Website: crate-barrel
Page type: delivery-shipping
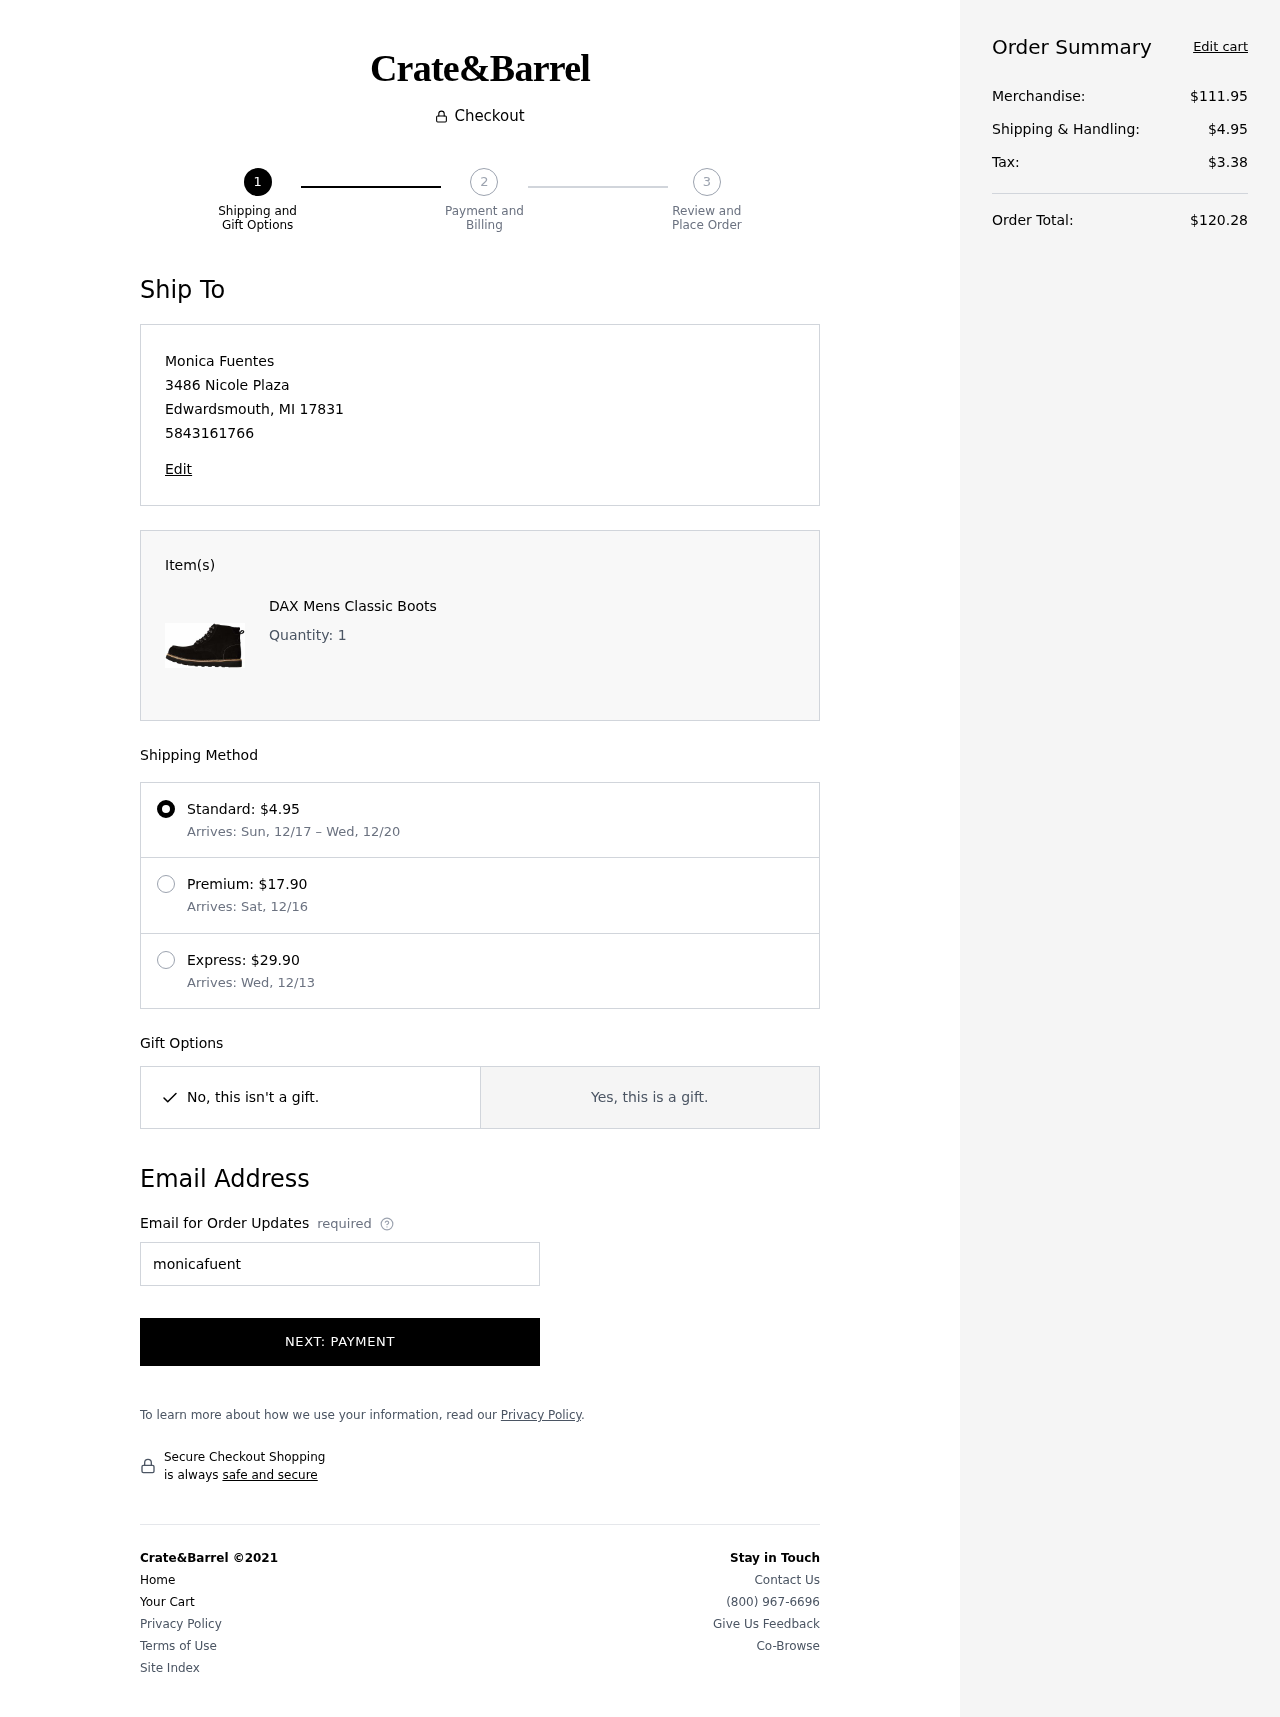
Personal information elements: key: PII_CITY
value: Edwardsmouth
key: PII_EMAIL
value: monicafuentes@yahoo.com
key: PII_FULLNAME
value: Monica Fuentes
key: PII_PHONE
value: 5843161766
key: PII_POSTCODE
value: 17831
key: PII_STATE_ABBR
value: MI
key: PII_STREET
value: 3486 Nicole Plaza
Product elements: key: PRODUCT1_NAME
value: DAX Mens Classic Boots
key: PRODUCT1_QUANTITY
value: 1
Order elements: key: ORDER_SHIPPING_COST
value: $4.95
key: ORDER_SHIPPING_DATE
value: Sun, 12/17
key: ORDER_DELIVERY_DATE
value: Wed, 12/20
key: ORDER_SHIPPING_COST2
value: $17.90
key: ORDER_DELIVERY_DATE2
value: Arrives: Sat, 12/16
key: ORDER_SHIPPING_COST3
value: $29.90
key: ORDER_DELIVERY_DATE3
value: Arrives: Wed, 12/13
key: ORDER_SUBTOTAL
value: $111.95
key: ORDER_TAX
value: $3.38
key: ORDER_TOTAL
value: $120.28